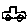
Label: car